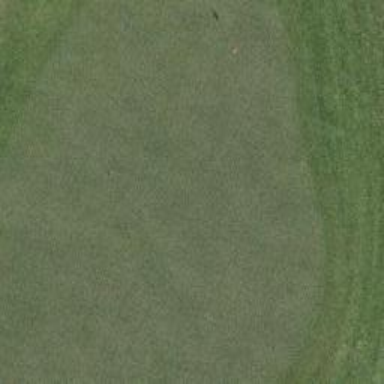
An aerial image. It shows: Golf hole.